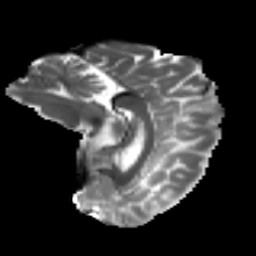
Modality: T2w
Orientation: sagittal
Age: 36
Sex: female
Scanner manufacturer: ge
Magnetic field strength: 3 T
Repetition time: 7.8 s
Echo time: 0.0606 s